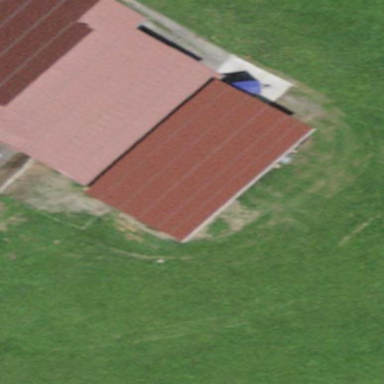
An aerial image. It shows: View of roof of building.